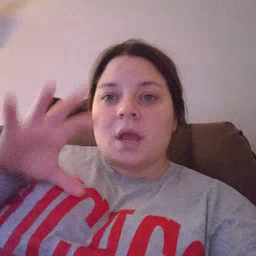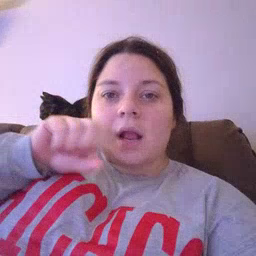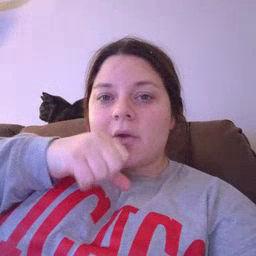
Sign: carrot